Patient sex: M
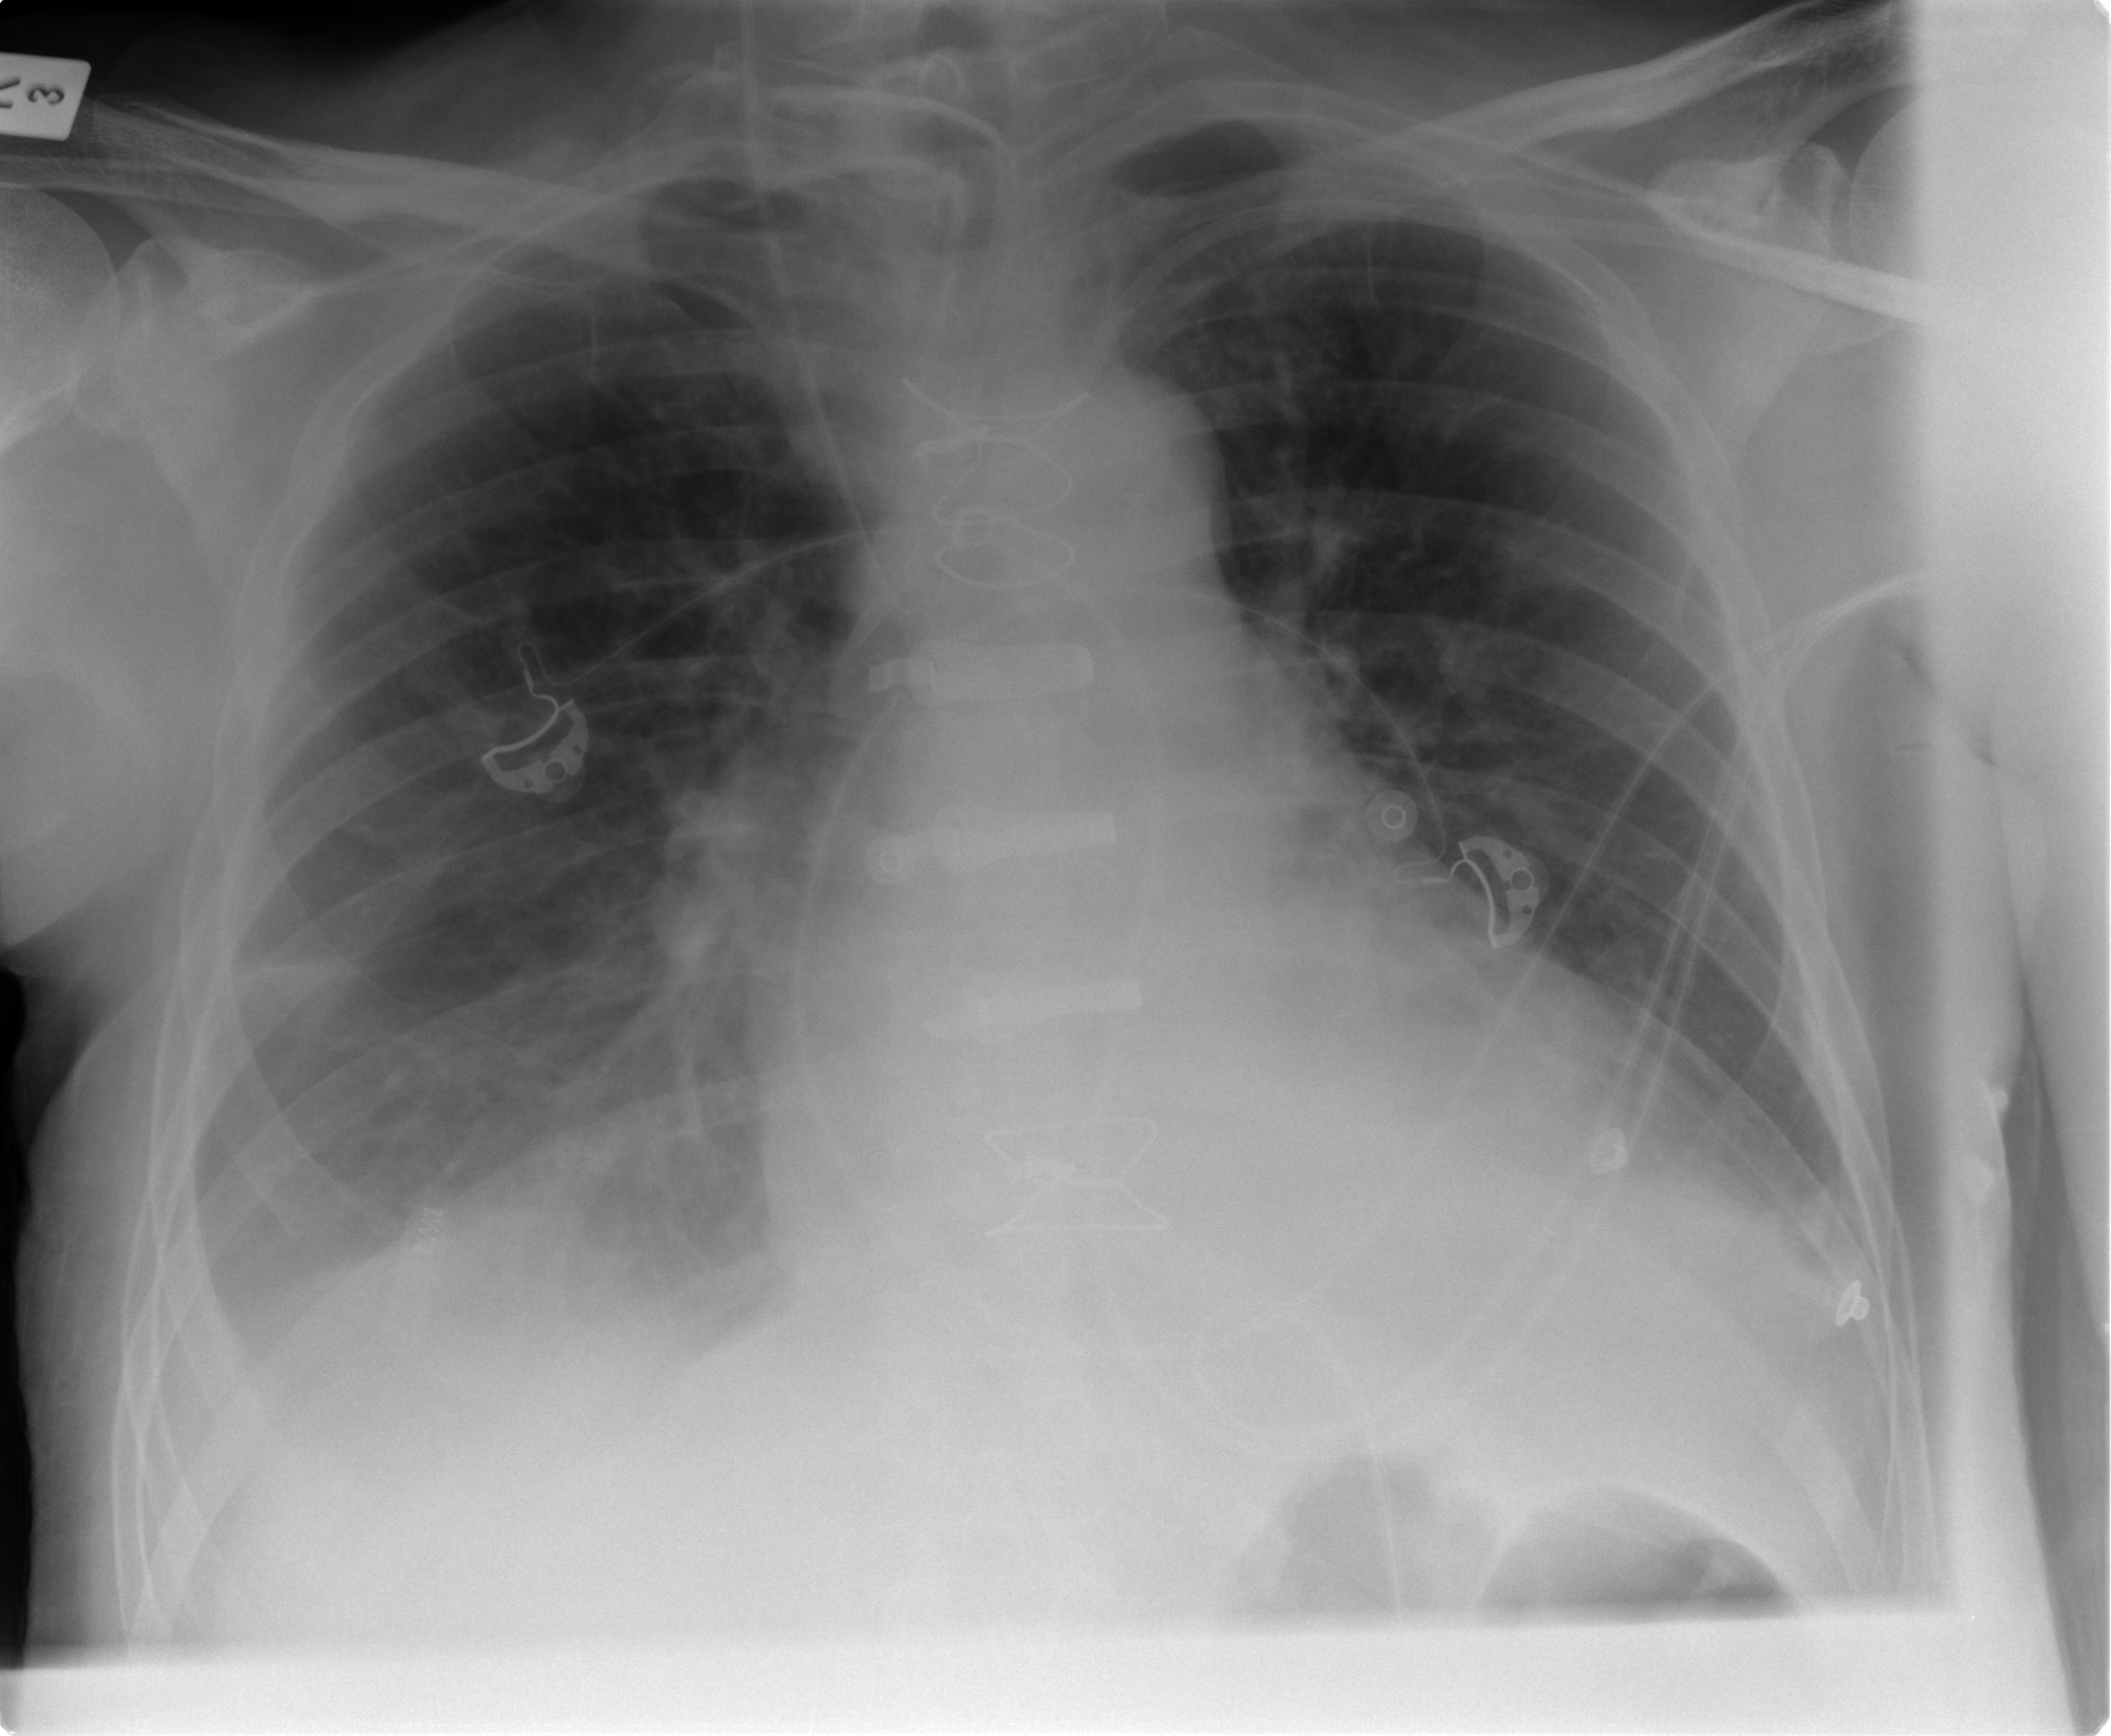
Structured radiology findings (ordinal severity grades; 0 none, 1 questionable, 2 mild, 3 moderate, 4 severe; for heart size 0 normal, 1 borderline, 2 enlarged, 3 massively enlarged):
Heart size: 2
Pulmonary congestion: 1
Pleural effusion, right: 2
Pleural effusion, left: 1
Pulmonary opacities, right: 1
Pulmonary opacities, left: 0
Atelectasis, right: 2
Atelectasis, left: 1